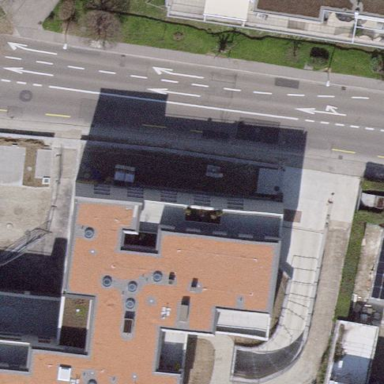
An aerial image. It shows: Office building.